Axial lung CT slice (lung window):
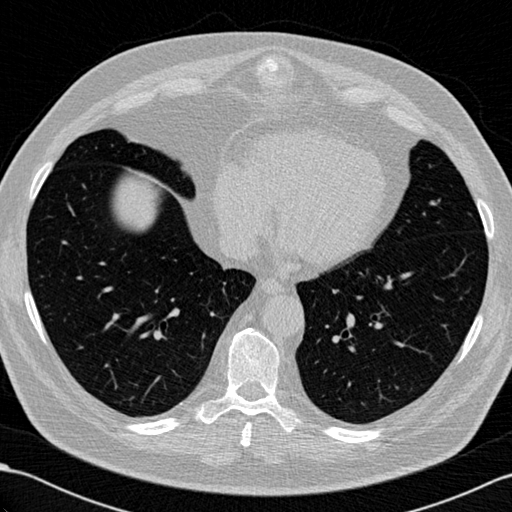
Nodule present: no